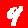
Digit: 9